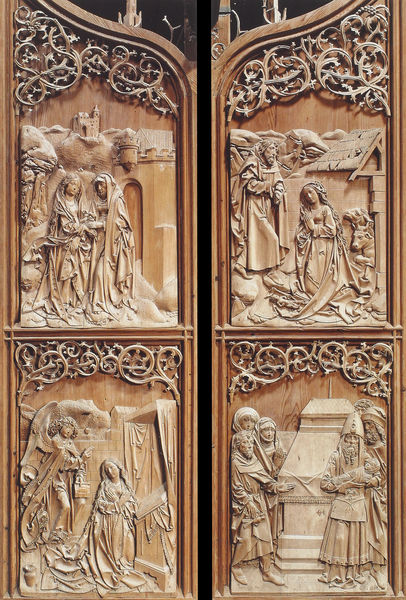
Titel: Creglingen, Herrgottskirche, Fronleichnams-Altar
Künstler: Tilman Riemenschneider
Standort: Creglingen, Herrgottskirche (EU - D - BW)
Schlagwörter: flügel, frauen, holz, männer, bibel, stein, kirche, esel, engel, ranken, relief, ornamente, vier, burg, altar, schnitzerei, pope, leben, sarg, pforte, grab, priester, stall, tempel, heilige, heilig, maria, reliefs, anbetung, ochse, szenen, geschnitzt, schnitzen, anna, josef, verkündigung, geburt, holztür, tafeln, klappen, bethlehem, beschneidung, marienzyklus, reliefe, grippe, diptyque, pooe